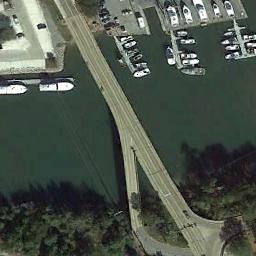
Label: bridge